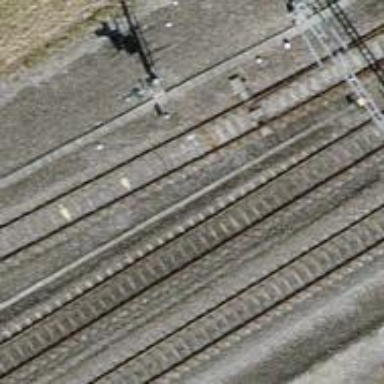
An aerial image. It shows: Railway signal.